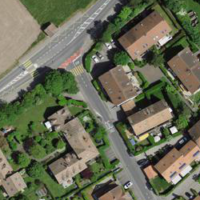
EUNIS habitat code: 55
Species observed at this site:
Falco tinnunculus
Artemisia vulgaris